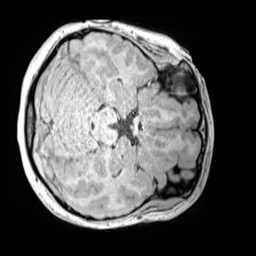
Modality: MP2RAGE
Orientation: axial
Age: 9
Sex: female
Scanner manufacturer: siemens
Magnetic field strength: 3 T
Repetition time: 4 s
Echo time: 0.00299 s